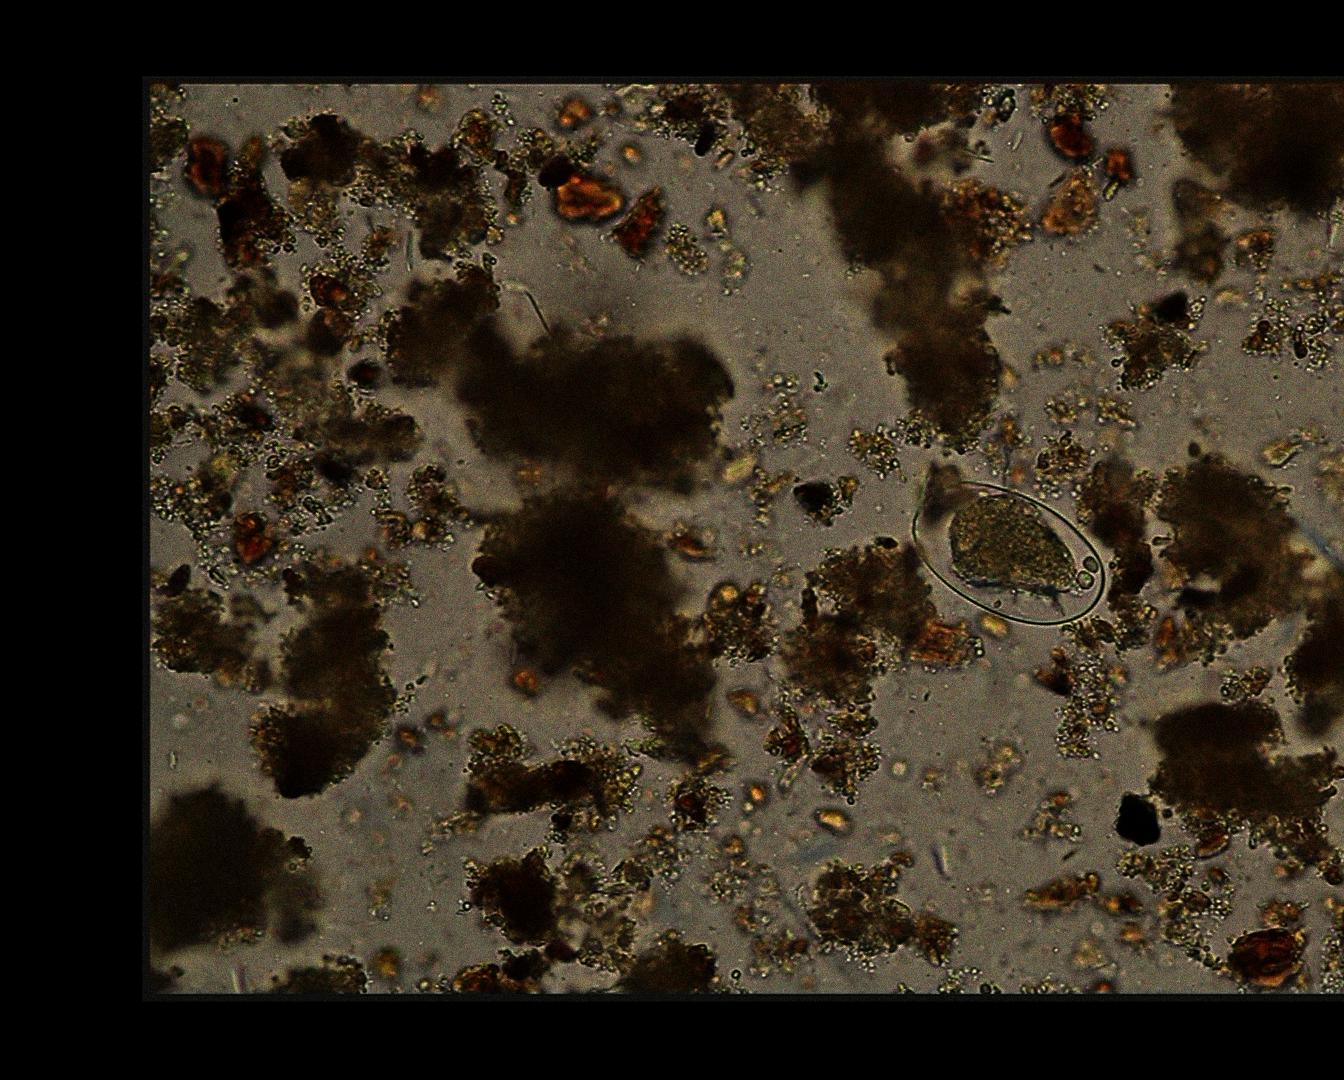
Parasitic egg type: Hookworm egg